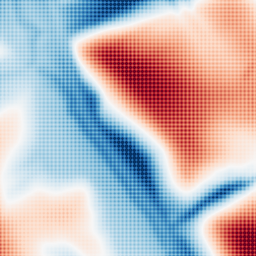
Category: multiscale
Decomposition family: dog
Decomposition parameters: sigma_low: 3
sigma_high: 50
Upsampling method: sinc_hamming
Upsampling parameters: scale: 4
kernel_size: 4
Upsampling scale: 4